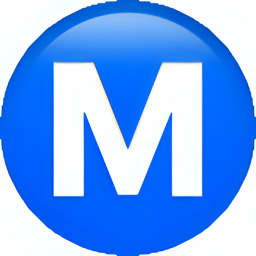
Name: circled latin capital letter m
Emoji: Ⓜ
Group: Symbols
Sub-group: alphanum